七年级 · 代数
乘法公式的探究及应用:

(1)如图1所示, 阴影部分的面积是 $\qquad$ (写成平方差的形式)

图 2

图 1

(2)若将图1中的阴影部分剪下来, 拼成如图2所示的长方形, 此长方形的面积是 $\qquad$ (写成多项式相乘的形式).

(3)比较两图的阴影部分的面积, 可以得到乘法公式: . $\qquad$
(4)应用所得的公式计算: $2\left(1+\frac{1}{2}\right)\left(1+\frac{1}{2^{2}}\right)\left(1+\frac{1}{2^{4}}\right)\left(1+\frac{1}{2^{8}}\right)+\frac{1}{2^{14}}$.
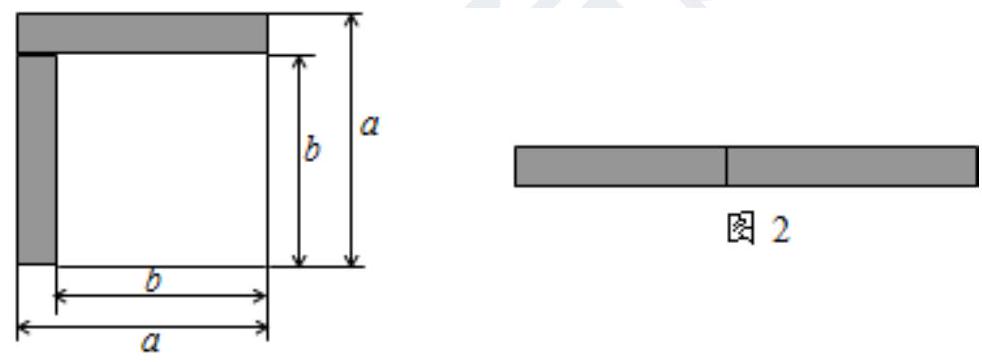
答案: 【答案】 $a^{2}-b^{2}(a+b)(a-b)(a+b)(a-b)=a^{2}-b^{2}$

【解析】解: (1) $a^{2}-b^{2}$;

(2) $(a-b)(a+b)$;

(3) $(a-b)(a+b)=a^{2}-b^{2}$;

$$
\begin{aligned}
& (4) 2\left(1+\frac{1}{2}\right)\left(1+\frac{1}{2^{2}}\right)\left(1+\frac{1}{2^{4}}\right)\left(1+\frac{1}{2^{8}}\right)+\frac{1}{2^{14}} \\
& =4\left(1-\frac{1}{2}\right)\left(1+\frac{1}{2}\right)\left(1+\frac{1}{2^{2}}\right)\left(1+\frac{1}{2^{4}}\right)\left(1+\frac{1}{2^{8}}\right)+\frac{1}{2^{14}} \\
& =4\left(1-\frac{1}{2^{16}}\right)+\frac{1}{2^{14}} \\
& =4-\frac{1}{2^{14}}+\frac{1}{2^{14}}
\end{aligned}
$$

$=4$.

(1)根据面积的和差，可得答案;

(2)根据矩形的面积公式，可得答案;

(3)根据图形割补法，面积不变，可得答案;

(4)根据平方差公式计算即可.

本题考查的是平方差公式的推导和运用, 灵活运用平方差公式、掌握数形结合思想是解题的关键.